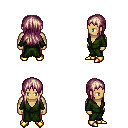
a pixel art fantasy rpg character, male body template, human, tanned skin, green robe, red pants, white blonde unkempt hairstyle, gold boots, four views (front, back, left, right), 2x2 character sprite sheet, small pixel art, hard edges, no anti-aliasing